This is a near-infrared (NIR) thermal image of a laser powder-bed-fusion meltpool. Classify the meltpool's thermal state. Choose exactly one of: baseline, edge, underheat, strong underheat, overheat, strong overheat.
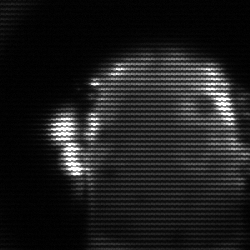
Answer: baseline